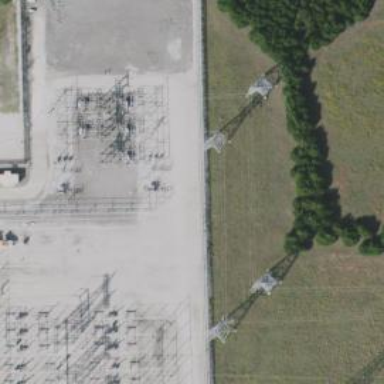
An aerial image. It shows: Switch used for power control.